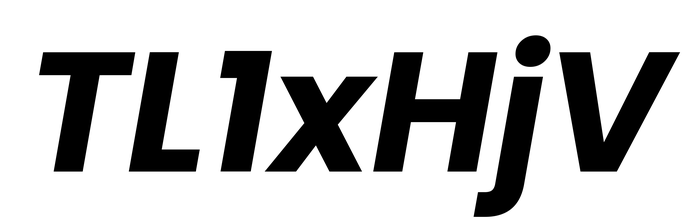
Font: Poppins-BoldItalic